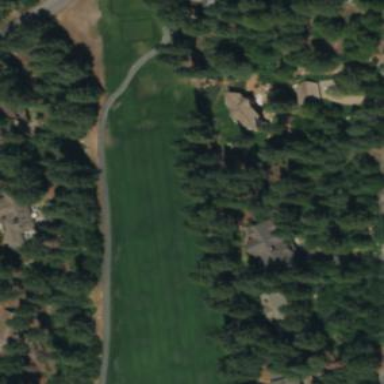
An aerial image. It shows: Grassy area designated as golf fairway.